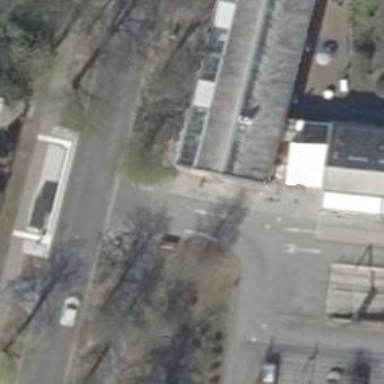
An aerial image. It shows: Furniture shop.